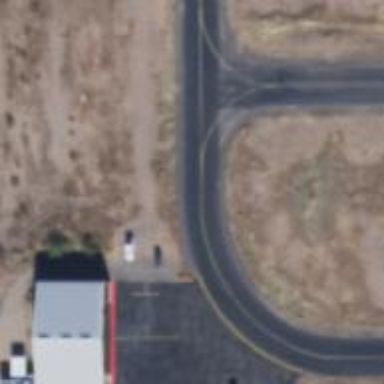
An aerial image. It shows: Image of taxiway at airport.